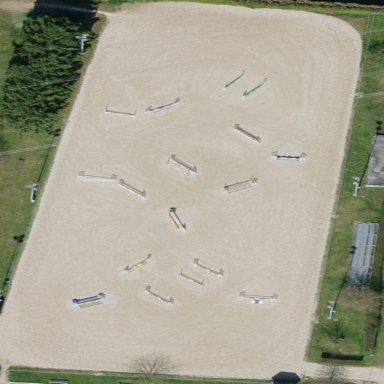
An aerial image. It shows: Equestrian pitch for leisure land sports.